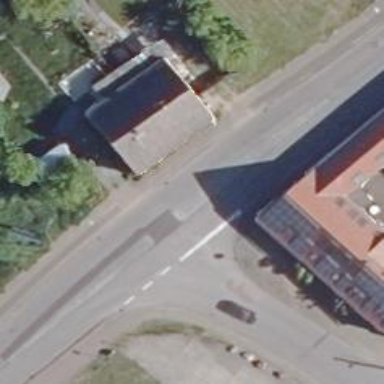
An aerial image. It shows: Primary highway with asphalt surface. There are sidewalks on both sides and separate cycle track.